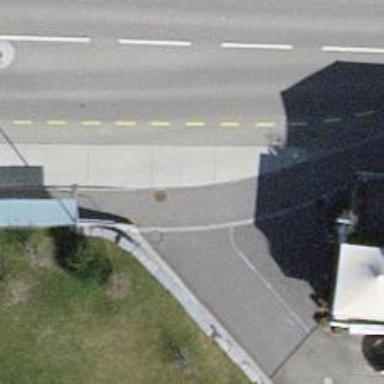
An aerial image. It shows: Platform for public transport. The platform is located by the road.